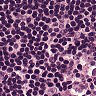
Metastatic tissue present: yes